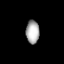
Tissue: lung
Cell type: T cells
Senescence score: 0.167
Nuclear area (px): 301
Mean DAPI intensity: 173.302